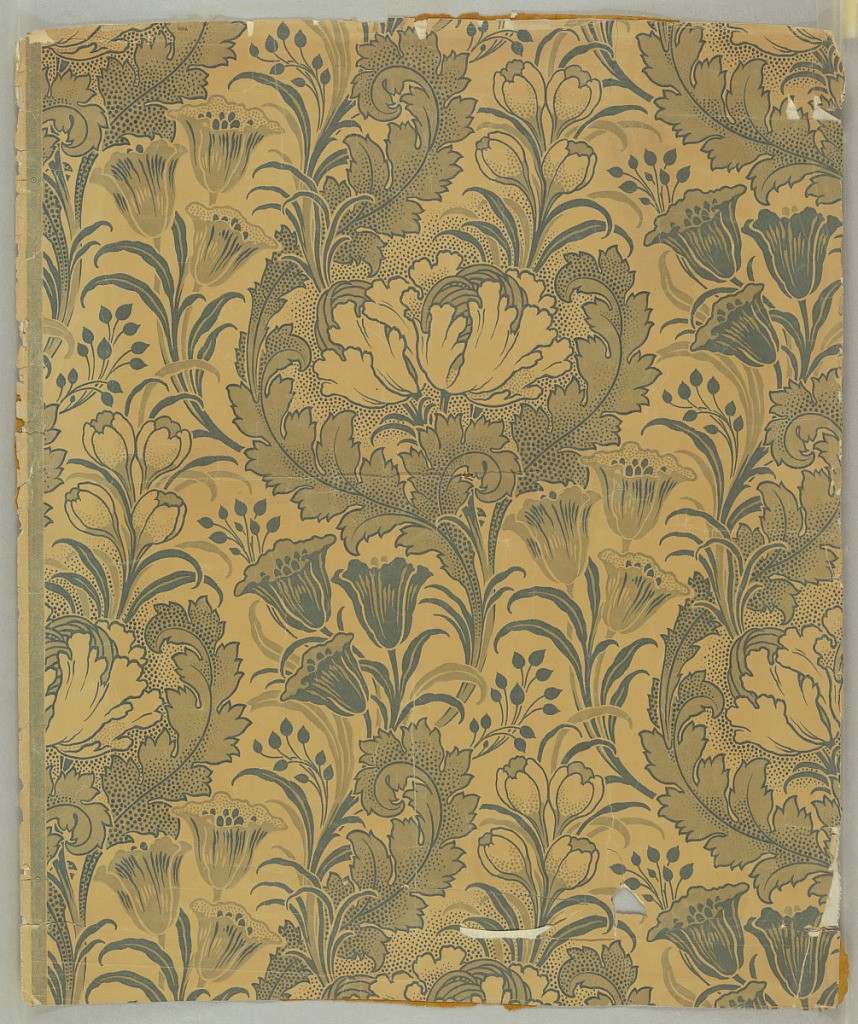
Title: Sidewall
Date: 1875–99
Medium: Machine-printed
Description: Design shows William Morris influence. Peonies, crocuses, tulips, acanthus leaves, done in monochrome shades; light and dark olive green on pale mustard ground.
olive on mustard